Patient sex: F
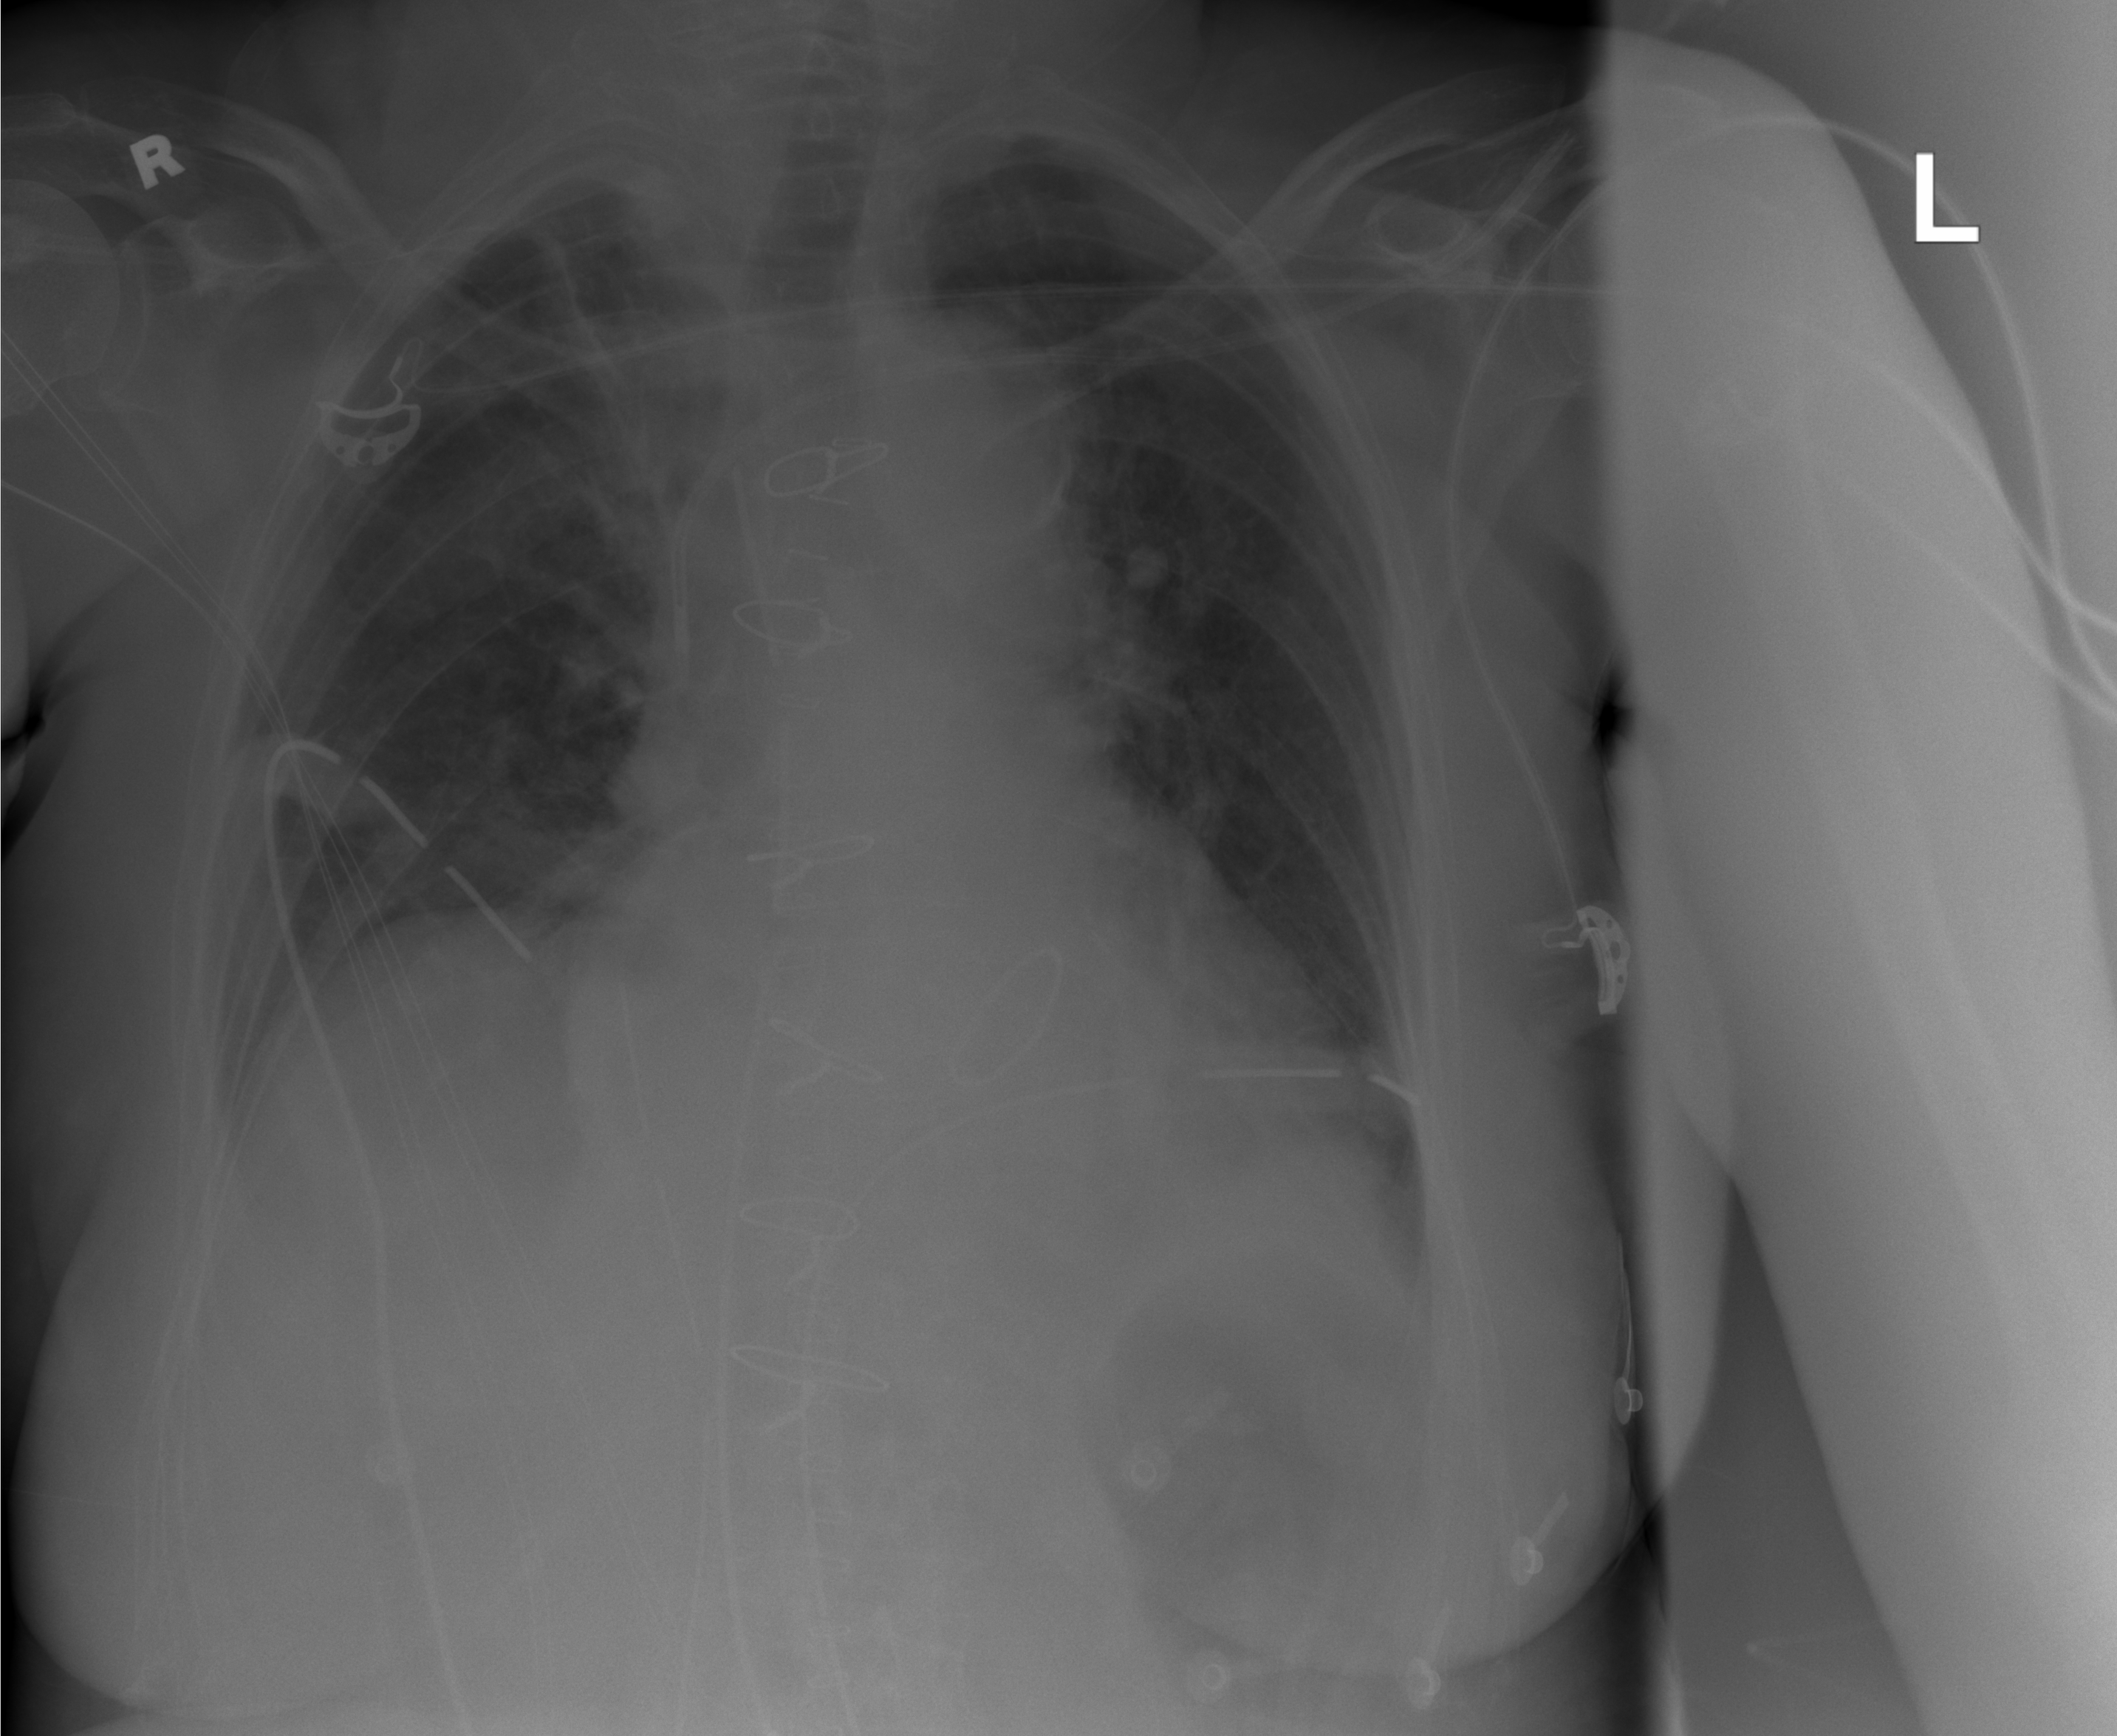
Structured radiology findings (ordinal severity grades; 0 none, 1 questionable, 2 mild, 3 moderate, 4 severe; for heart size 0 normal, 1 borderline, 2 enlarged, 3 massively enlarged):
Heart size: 2
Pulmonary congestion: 2
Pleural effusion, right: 2
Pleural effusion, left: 2
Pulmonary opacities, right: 0
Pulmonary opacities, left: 0
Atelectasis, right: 2
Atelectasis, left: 2